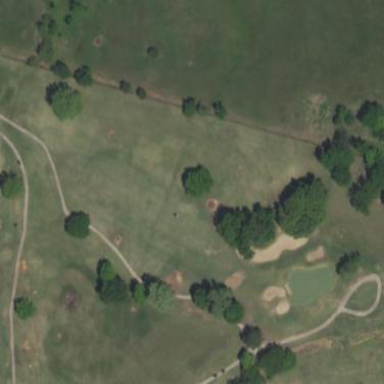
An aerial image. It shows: Grassy area designated as golf fairway.